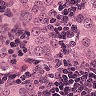
Metastatic tissue present: yes